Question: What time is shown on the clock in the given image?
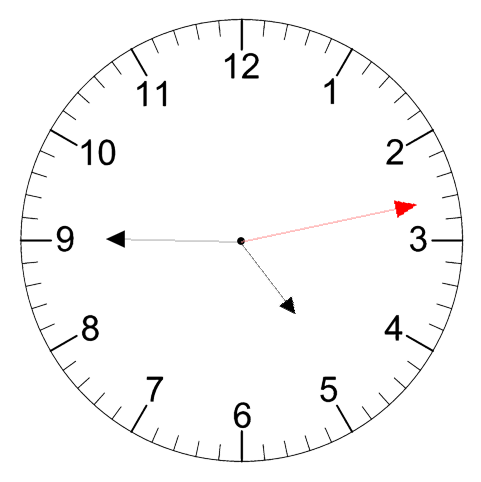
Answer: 04:45:13